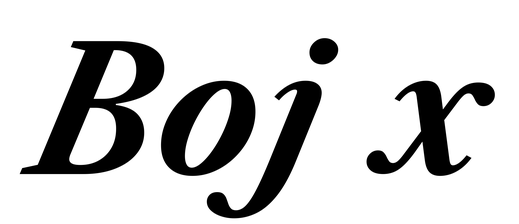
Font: LibreCaslonText-Italic_Bold_Italic